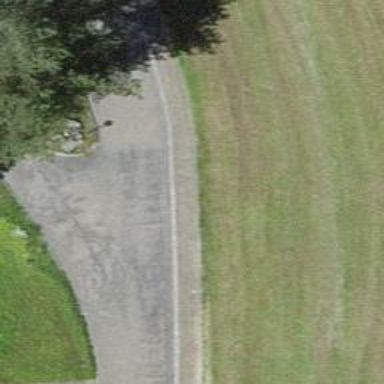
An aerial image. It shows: Paved service road.